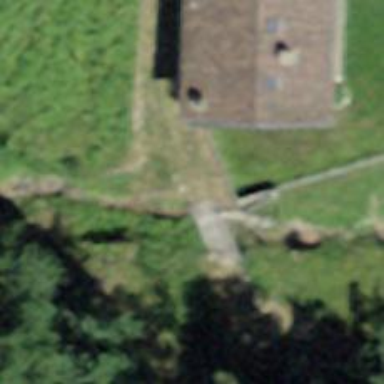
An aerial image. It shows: Path leading to bridge.